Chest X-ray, PA view. Patient: 72 years old, sex F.
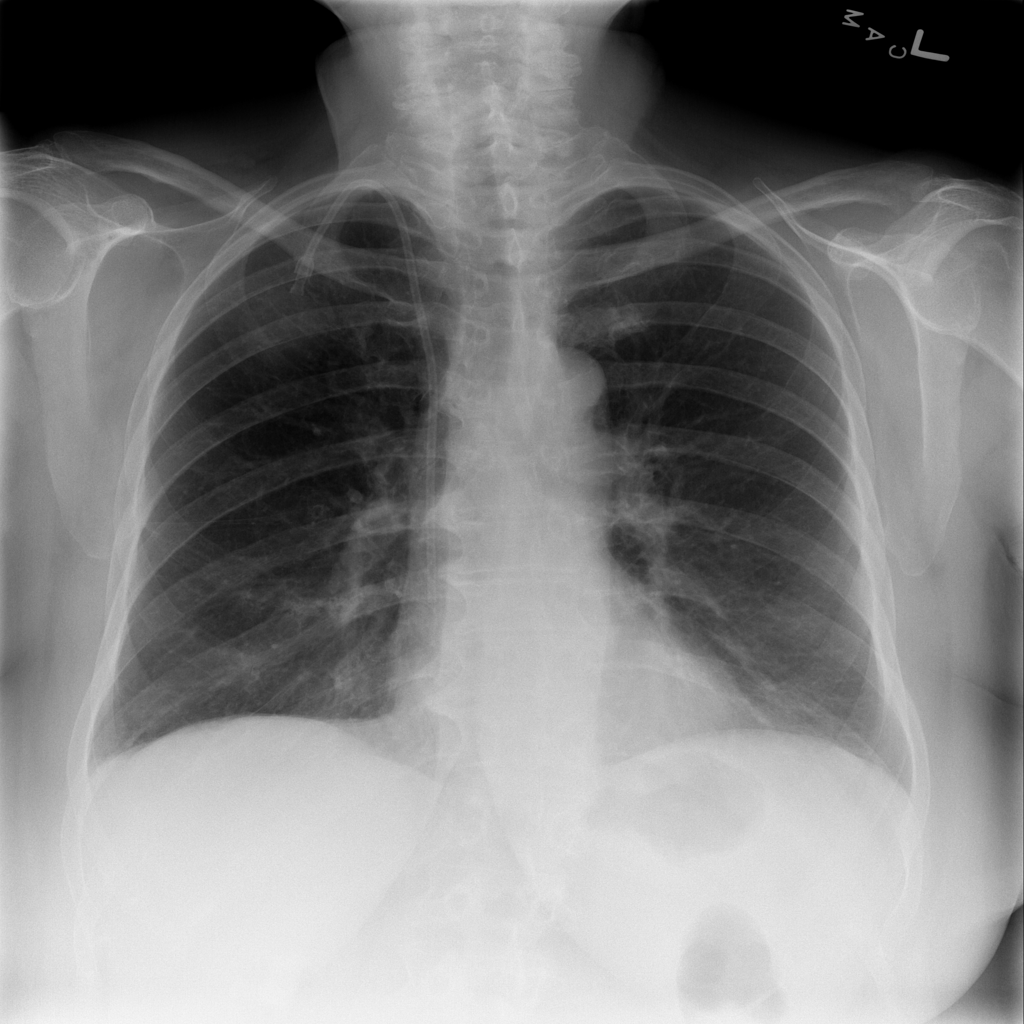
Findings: No Finding